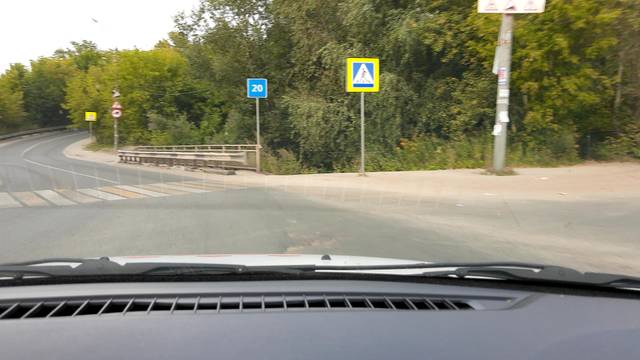
Region: Russia
Coordinates: 56.308, 44.044